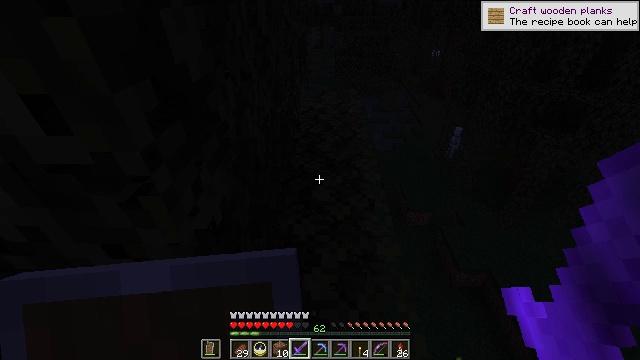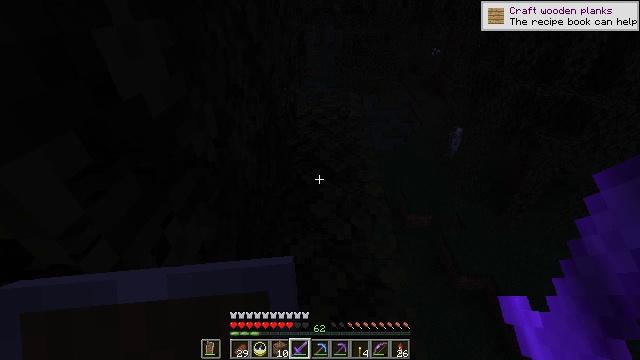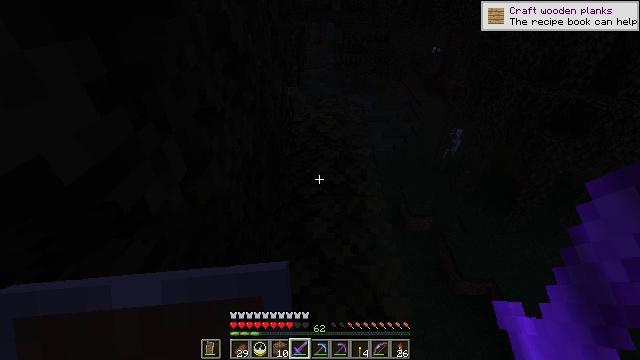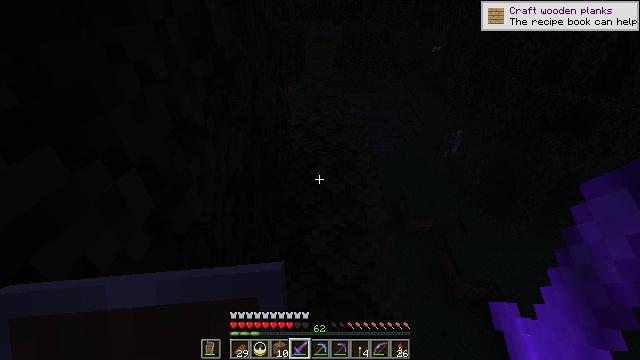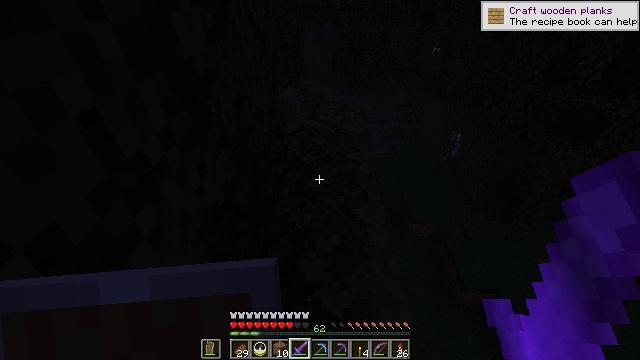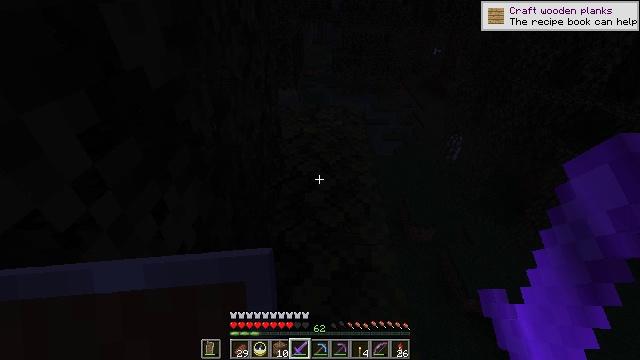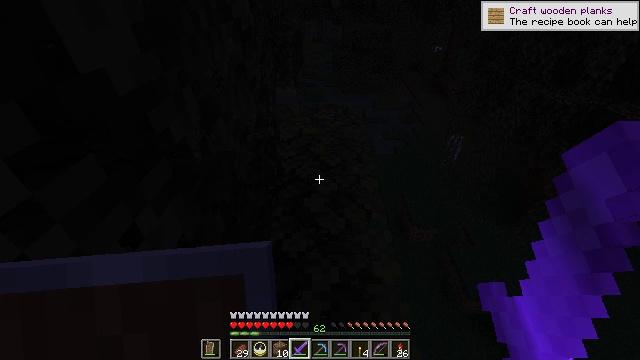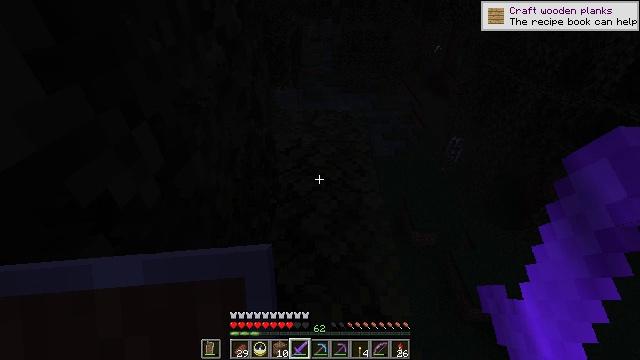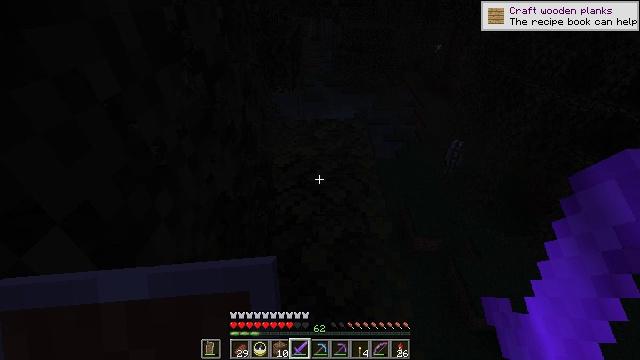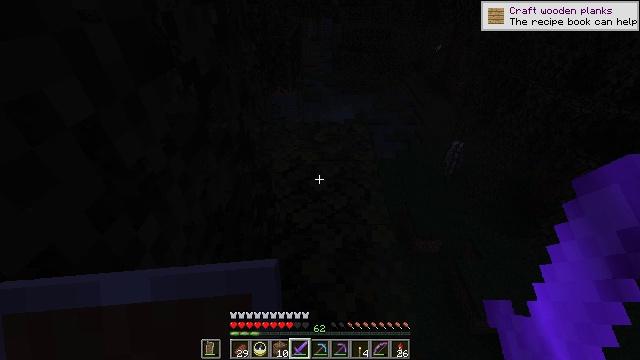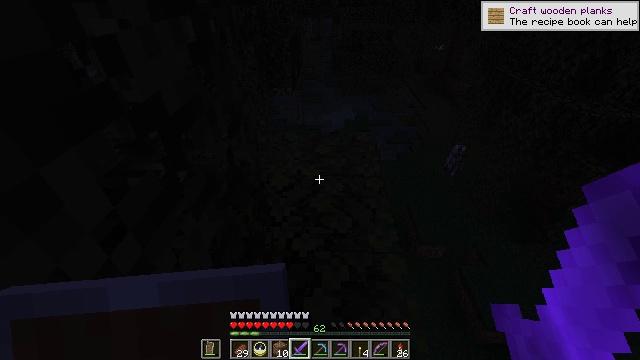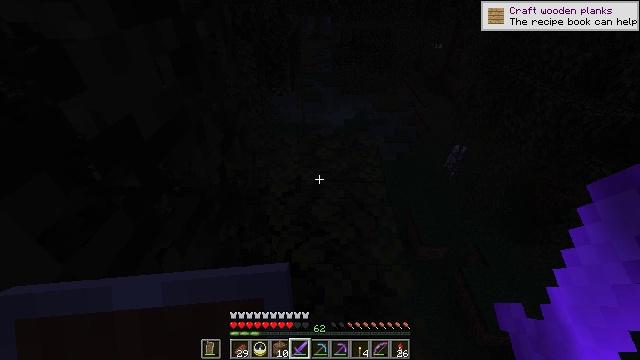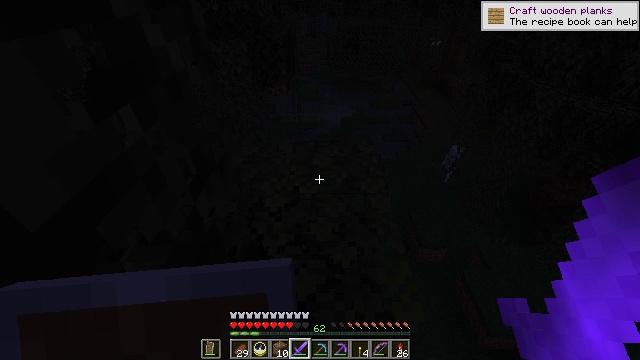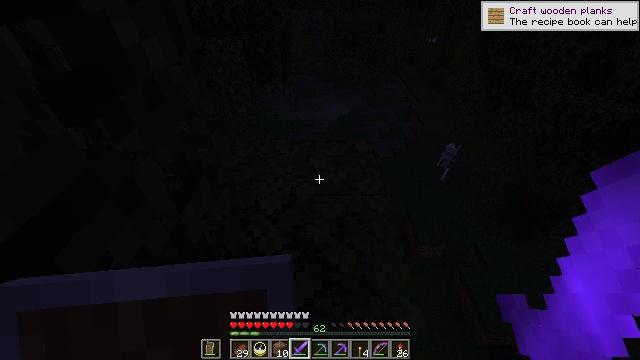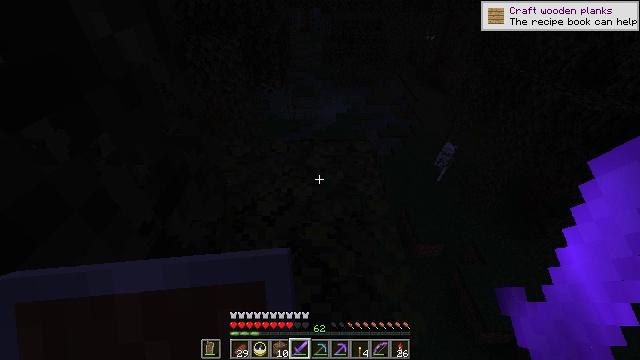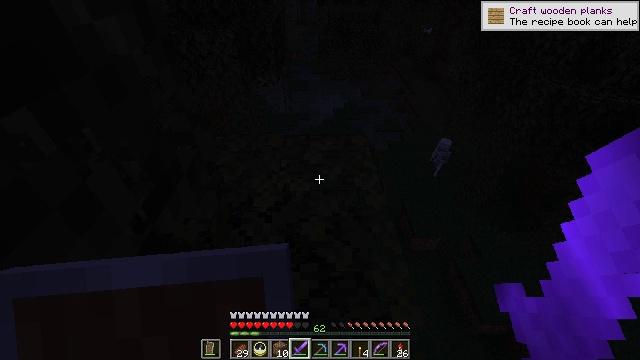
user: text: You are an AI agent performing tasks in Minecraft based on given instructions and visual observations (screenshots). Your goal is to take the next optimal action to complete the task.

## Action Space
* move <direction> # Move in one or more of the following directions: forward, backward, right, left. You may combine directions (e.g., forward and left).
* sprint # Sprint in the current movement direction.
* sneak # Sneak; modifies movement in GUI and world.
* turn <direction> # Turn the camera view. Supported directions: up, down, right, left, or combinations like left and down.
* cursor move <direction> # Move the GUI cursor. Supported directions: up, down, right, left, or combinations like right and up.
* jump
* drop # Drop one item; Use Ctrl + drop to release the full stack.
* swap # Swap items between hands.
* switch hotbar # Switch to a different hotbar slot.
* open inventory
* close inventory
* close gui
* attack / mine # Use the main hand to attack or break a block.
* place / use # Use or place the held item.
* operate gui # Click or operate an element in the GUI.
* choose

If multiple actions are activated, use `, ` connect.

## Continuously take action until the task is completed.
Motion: motion action
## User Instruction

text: Hunt a slime.
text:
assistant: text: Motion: move forward
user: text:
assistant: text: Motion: move forward
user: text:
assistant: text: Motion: move forward
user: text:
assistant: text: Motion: move forward
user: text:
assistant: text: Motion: move forward
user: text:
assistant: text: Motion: move forward
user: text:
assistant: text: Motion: move forward
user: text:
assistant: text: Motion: move forward
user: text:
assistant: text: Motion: move forward
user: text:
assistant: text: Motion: move forward
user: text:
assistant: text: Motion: move forward
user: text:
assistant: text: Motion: no_op
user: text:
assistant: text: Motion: no_op
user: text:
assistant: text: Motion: no_op
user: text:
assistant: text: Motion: turn down
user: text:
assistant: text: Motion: no_op
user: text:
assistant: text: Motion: turn down
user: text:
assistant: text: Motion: no_op
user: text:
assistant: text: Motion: no_op
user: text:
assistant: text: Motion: no_op
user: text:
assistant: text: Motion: no_op
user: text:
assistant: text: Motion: no_op
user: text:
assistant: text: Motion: no_op
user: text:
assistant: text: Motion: no_op
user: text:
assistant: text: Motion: no_op
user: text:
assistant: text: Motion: no_op
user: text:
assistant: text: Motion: no_op
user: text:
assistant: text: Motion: no_op
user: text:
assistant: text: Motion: no_op
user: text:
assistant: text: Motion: no_op